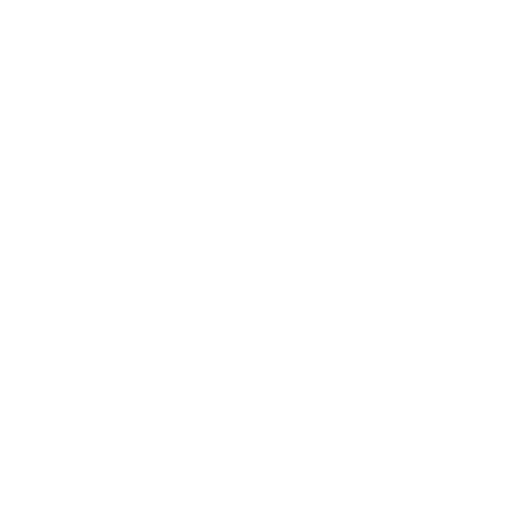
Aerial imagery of mountain in Alaska named House Mountain containing only unknown